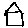
Label: house